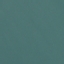
Land use / land cover: SeaLake